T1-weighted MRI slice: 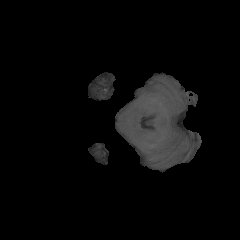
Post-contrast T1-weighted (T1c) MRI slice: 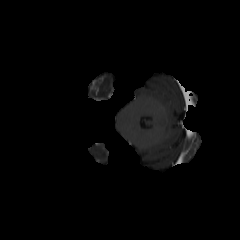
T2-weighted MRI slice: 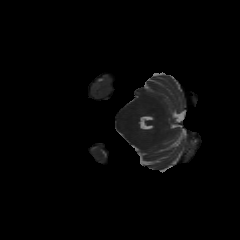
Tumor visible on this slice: no